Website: apple
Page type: payment
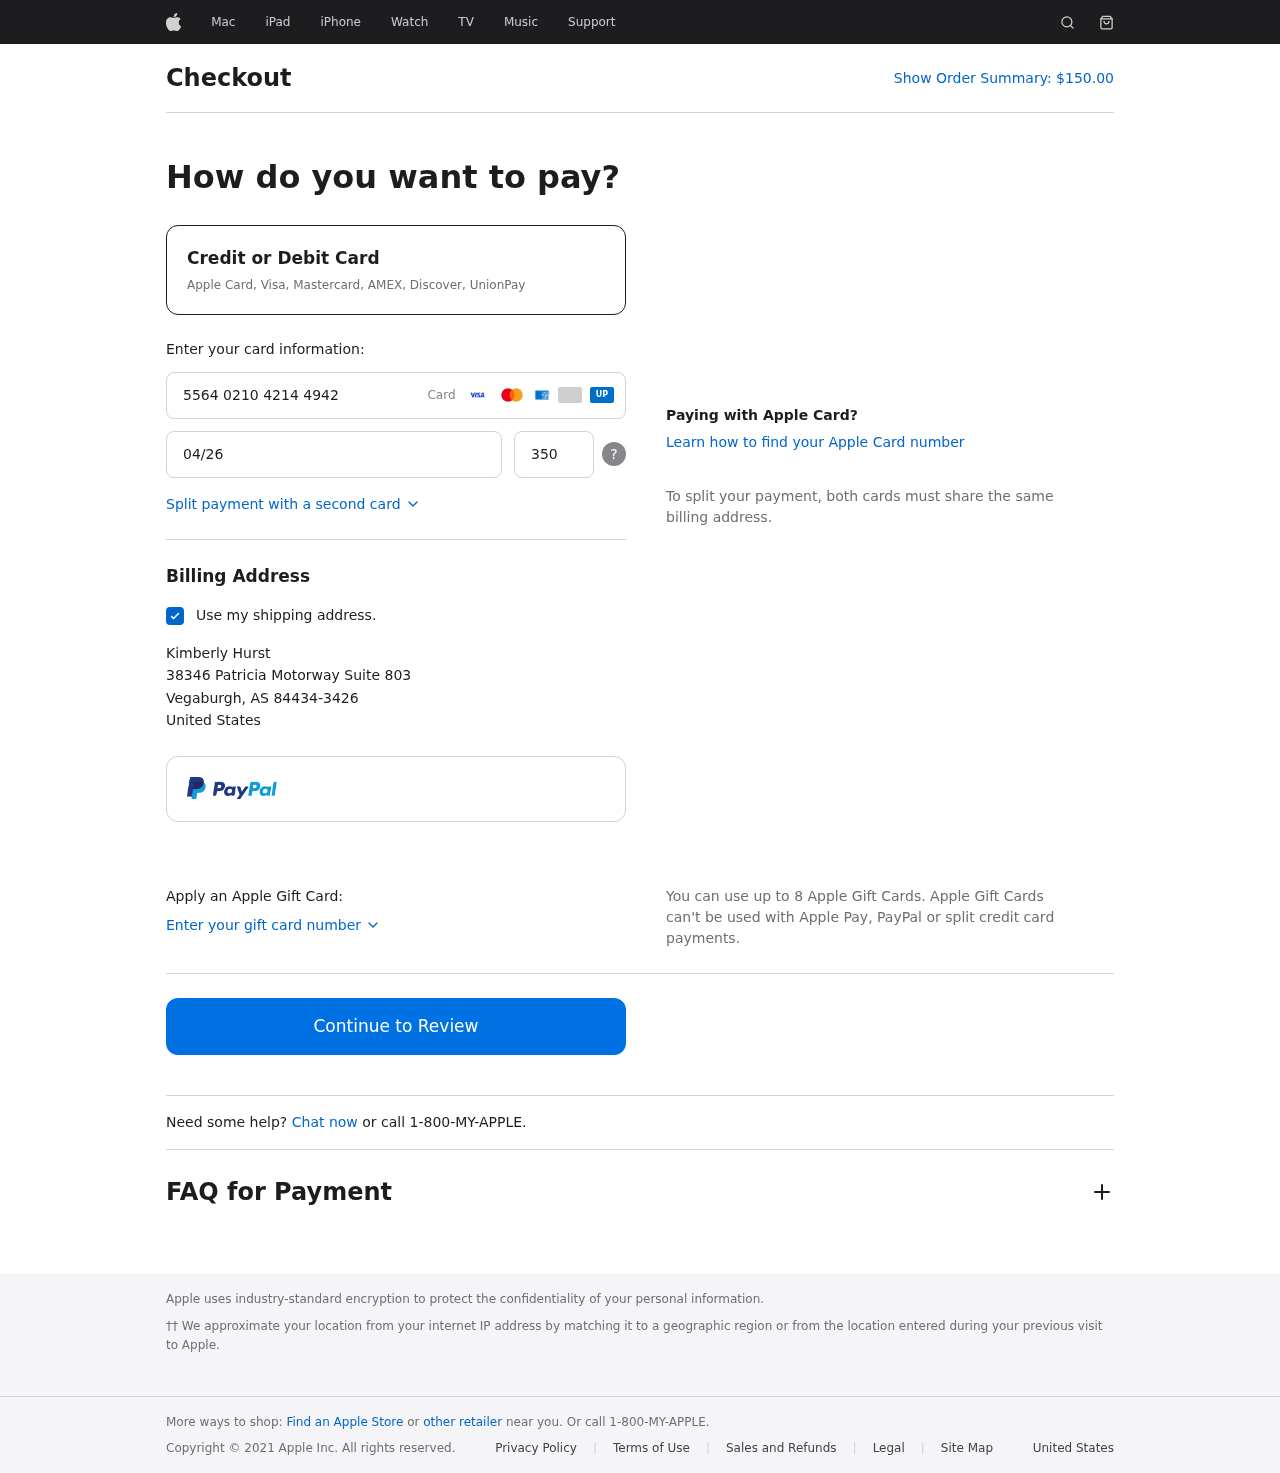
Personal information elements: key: PII_CARD_CVV
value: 350
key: PII_CARD_EXPIRY
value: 04/26
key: PII_CARD_NUMBER
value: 5564 0210 4214 4942
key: PII_CITY
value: Vegaburgh
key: PII_COUNTRY
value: United States
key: PII_FULLNAME
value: Kimberly Hurst
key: PII_POSTCODE_FULL
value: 84434-3426
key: PII_STATE_ABBR
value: AS
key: PII_STREET
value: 38346 Patricia Motorway Suite 803
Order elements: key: ORDER_TOTAL
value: $150.00